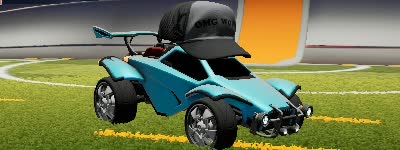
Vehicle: octane